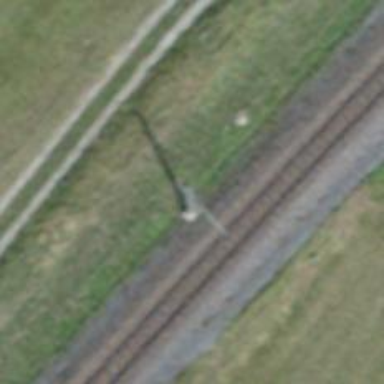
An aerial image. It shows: Power pole.